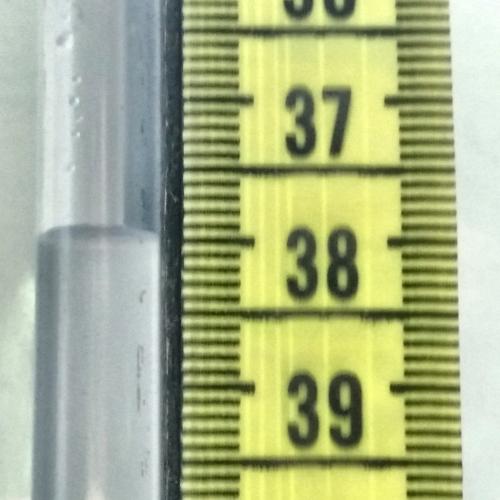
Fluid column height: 37.9 cm